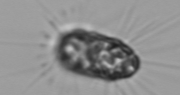
Label: Corethron_hystrix